Question: able to rotate around it's center point with a certain degree of damping, which will eventually bring the wheel to a halt.

<URL>
When working with native UITableView and/or UIScrollView, they can be "flicked" in one direction and continue scrolling in that direction for a while. I know similar effect may be achieved with the animation curve.
What I'm interested in is how to calculate how far the interface element should scroll/rotate based on the distance/speed that the finger travelled. Different types of "flicks" would produce different behavior by transferring "momentum" to the wheel. Can anyone suggest examples of such calculations?
I'm particularly interested in applying the same concept of inertia to a custom rotary control as described here: <URL>.
Thank you!
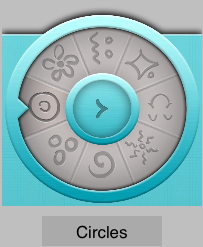
Answer: I found that using <URL>, it is possible to create a wheel like control with inertia/momentum!